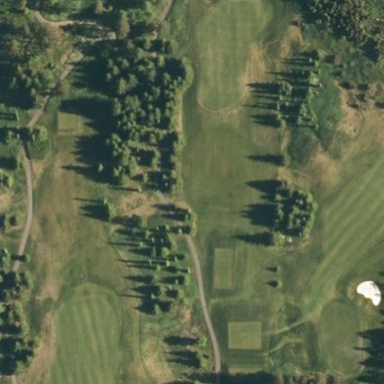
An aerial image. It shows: Rough area on grassy golf course.